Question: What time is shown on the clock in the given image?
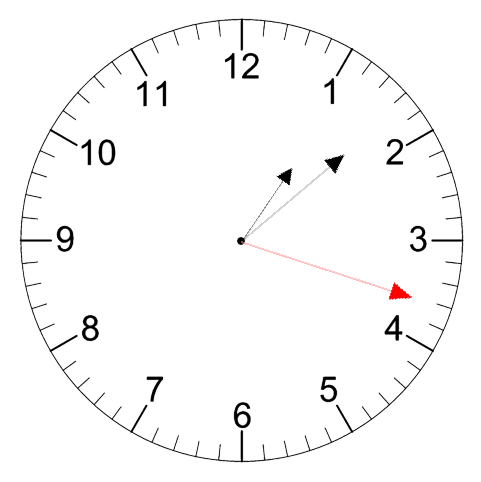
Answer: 01:08:18